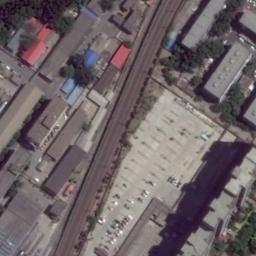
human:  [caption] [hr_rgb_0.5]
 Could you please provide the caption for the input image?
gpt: These railways are flanked by some buildings and a parking lot is on one side of the railways .

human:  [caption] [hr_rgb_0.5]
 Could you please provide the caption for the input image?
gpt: There are two trains passing by in the picture .

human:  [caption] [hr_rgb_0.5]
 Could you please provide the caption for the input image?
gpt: There are several buildings beside the railway .

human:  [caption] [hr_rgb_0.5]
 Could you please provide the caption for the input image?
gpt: The railway is next to some houses .

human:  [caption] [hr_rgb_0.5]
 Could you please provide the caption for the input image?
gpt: There are many buildings beside the railway .